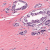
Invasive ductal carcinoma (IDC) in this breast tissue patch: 1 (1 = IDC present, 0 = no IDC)